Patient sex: F
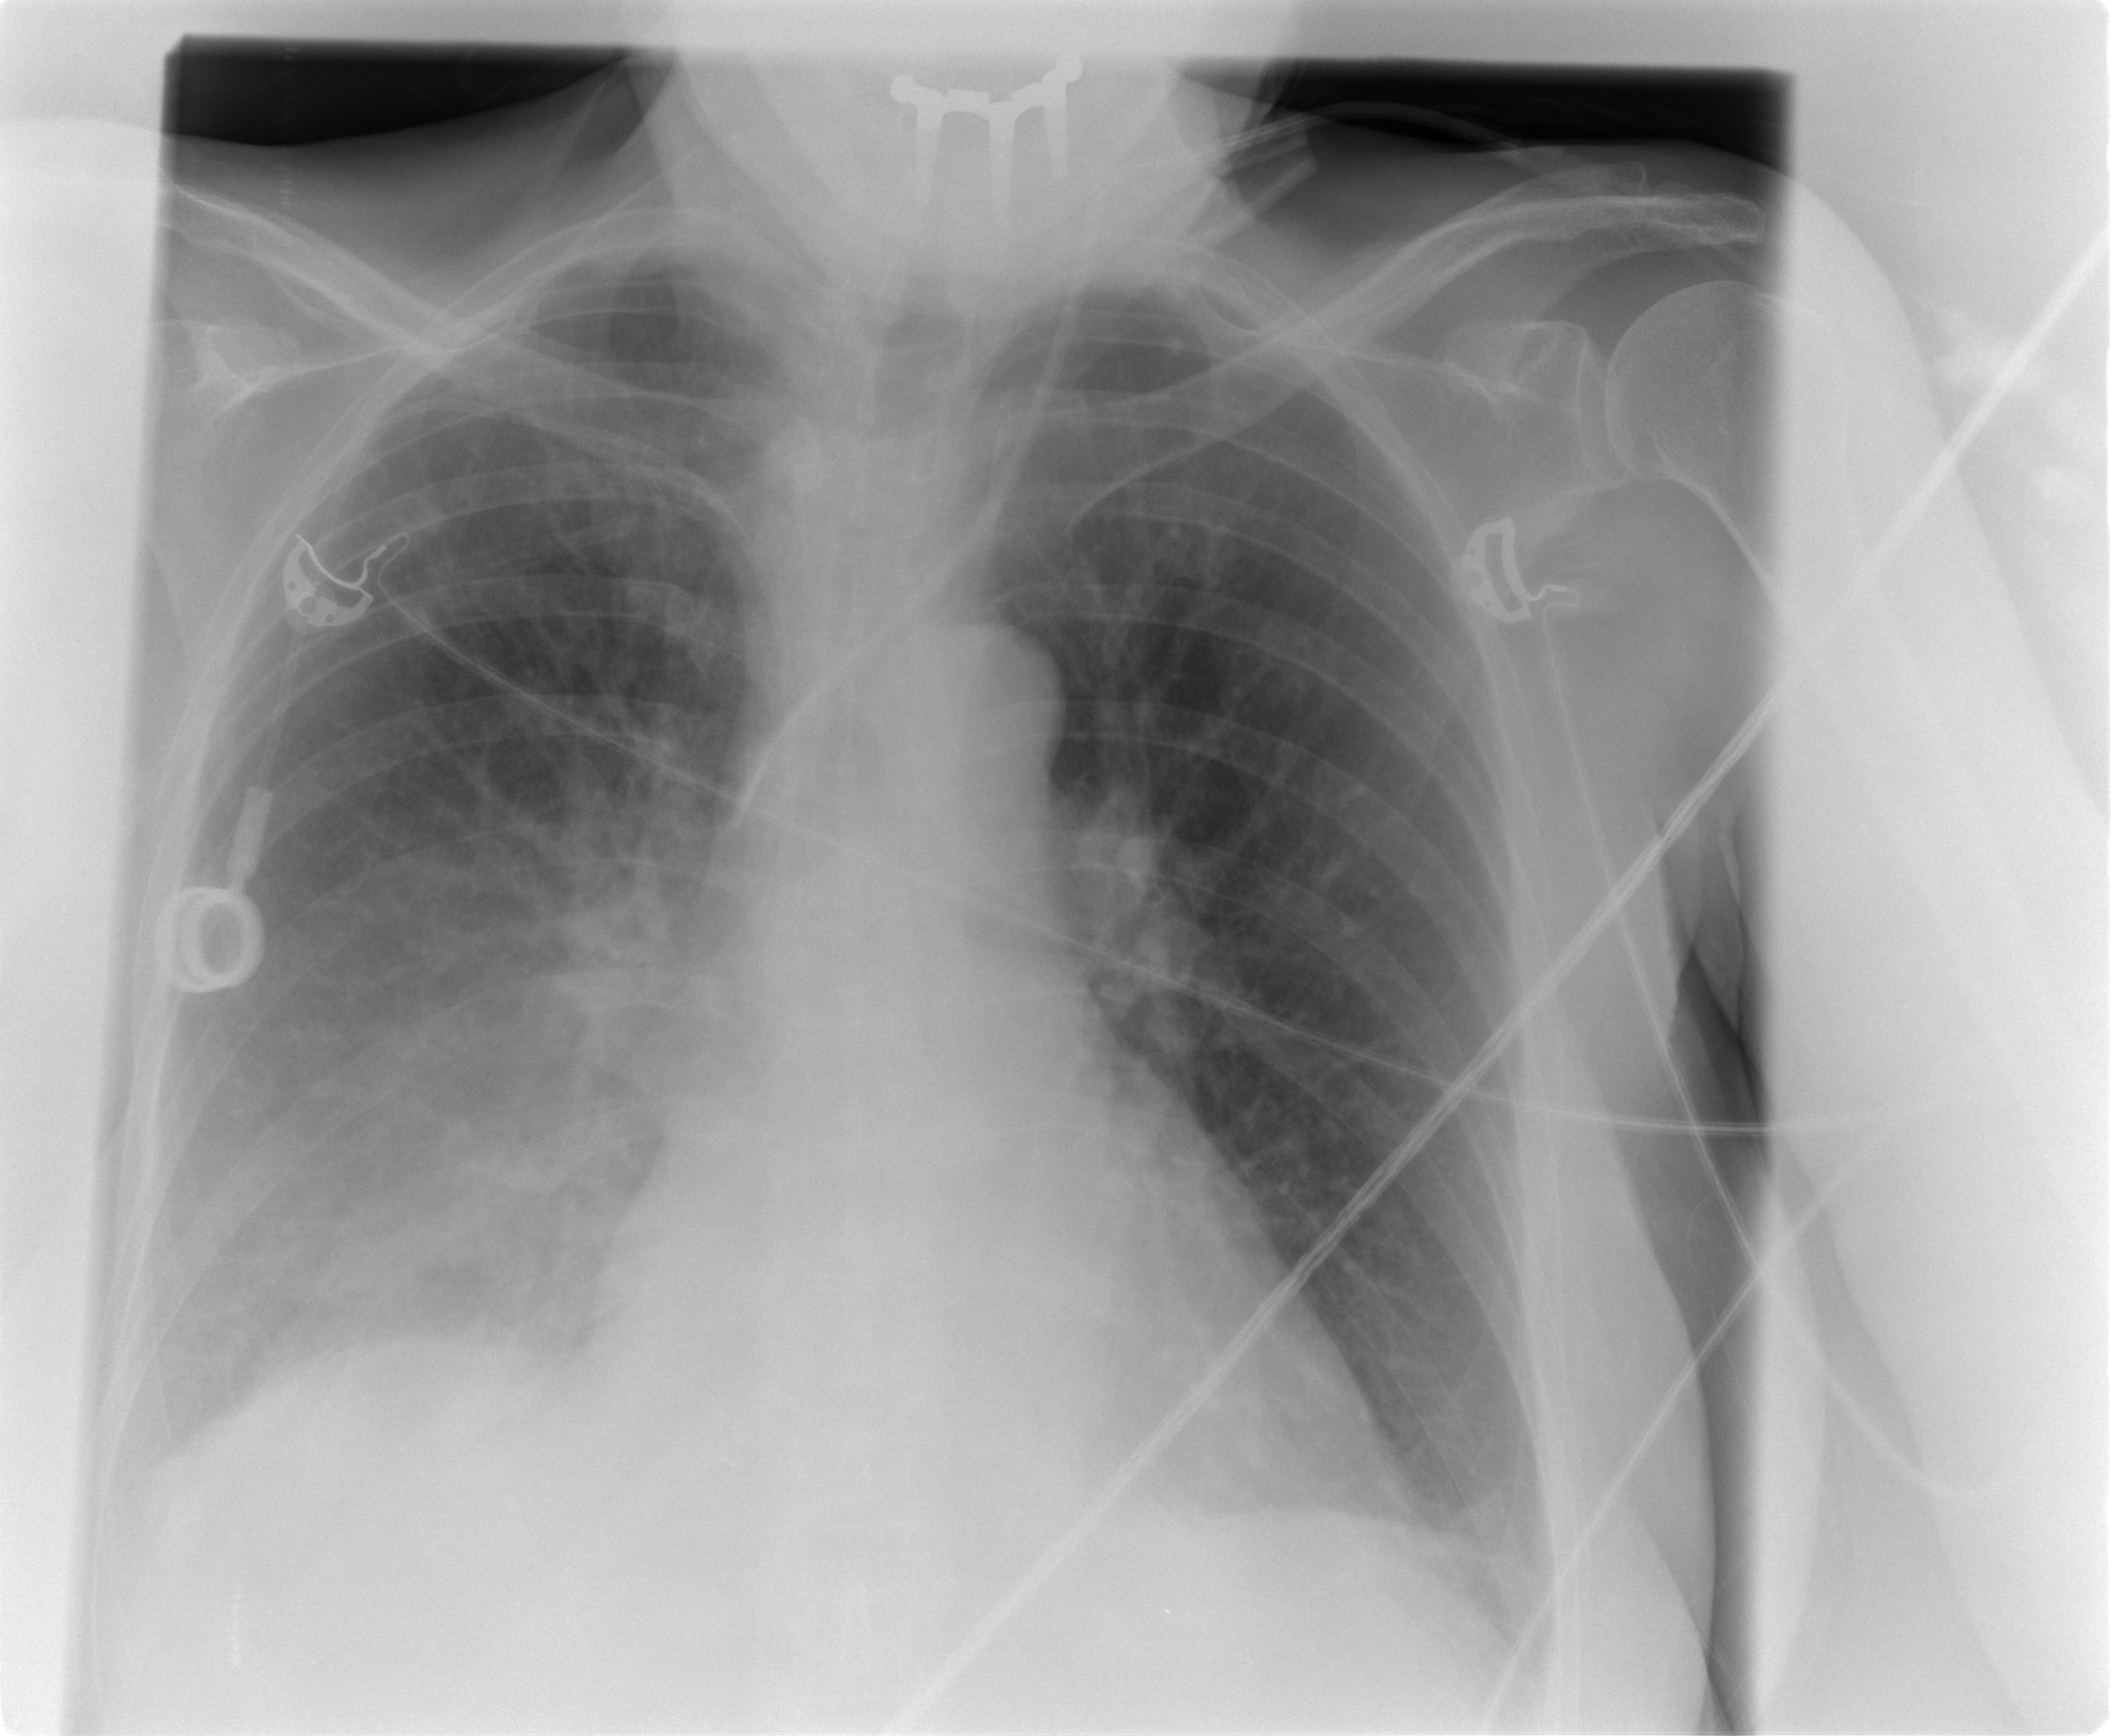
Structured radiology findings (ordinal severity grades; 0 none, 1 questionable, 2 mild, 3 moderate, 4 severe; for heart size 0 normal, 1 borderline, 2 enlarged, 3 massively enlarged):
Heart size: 0
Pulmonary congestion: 0
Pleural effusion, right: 3
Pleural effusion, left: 1
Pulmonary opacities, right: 0
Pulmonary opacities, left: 0
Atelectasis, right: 3
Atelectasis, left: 1